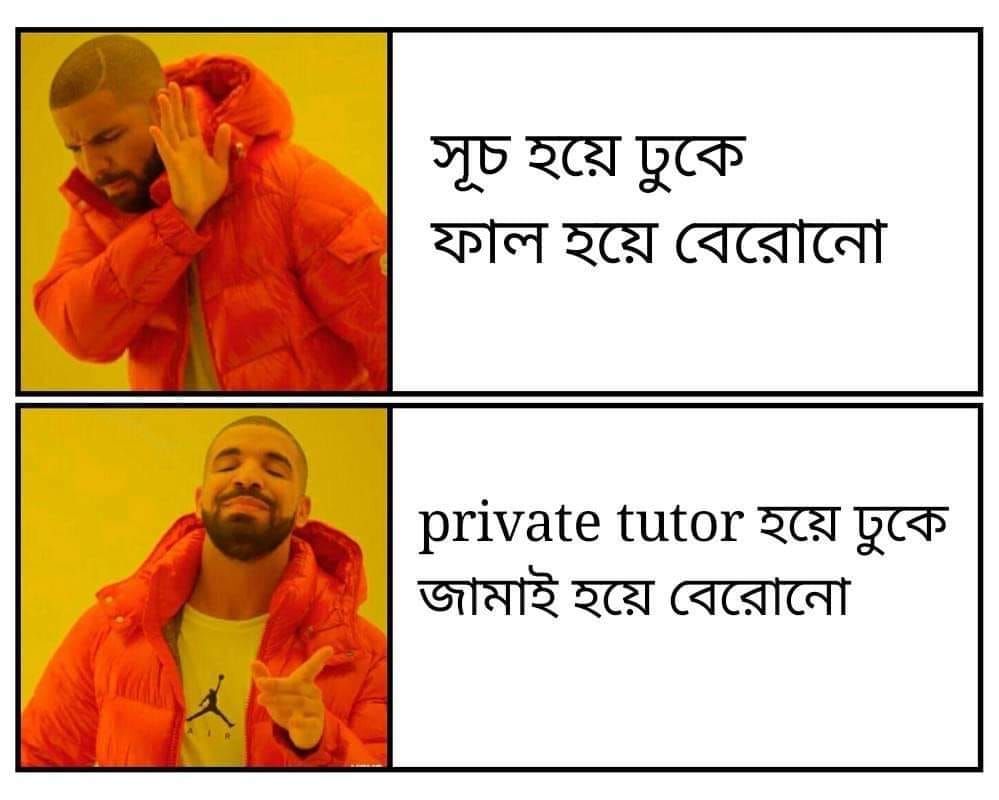
Caption: সূচ হয়ে ঢুকে ফাল হয়ে বেরোনো     private tutor হয়ে ঢুকে জামাই হয়ে বেরোনো
Label: non-hate